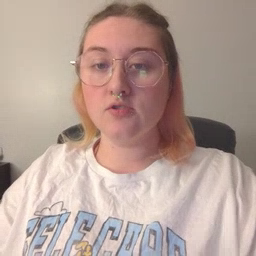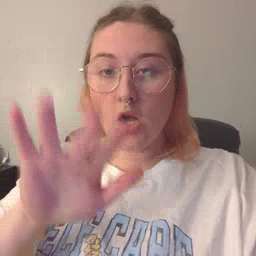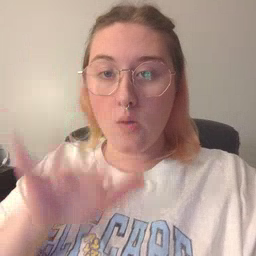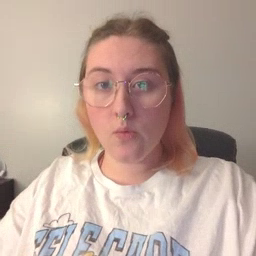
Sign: snow